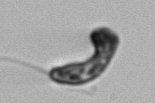
Label: Euglena